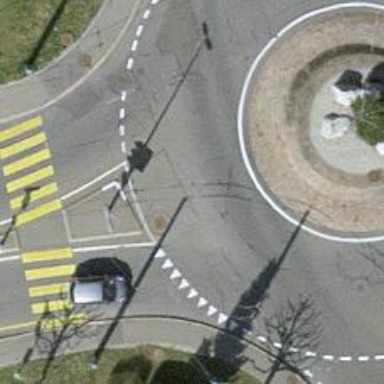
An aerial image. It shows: Secondary road with asphalt surface leading to roundabout. The road is equipped with trolley wires.